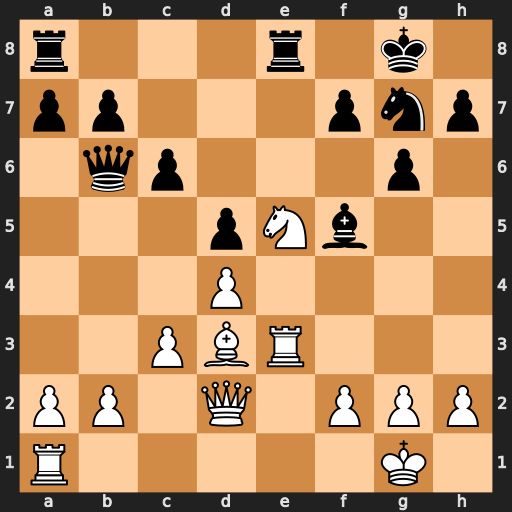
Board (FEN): r3r1k1/pp3pnp/1qp3p1/3pNb2/3P4/2PBR3/PP1Q1PPP/R5K1
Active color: w
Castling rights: -
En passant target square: -
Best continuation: Bxf5 Nxf5 Nd7 Nxe3 Nxb6